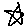
Label: star